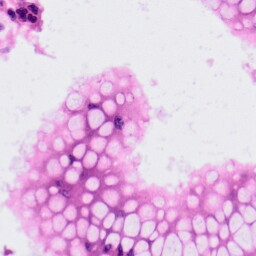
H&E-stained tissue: Colon